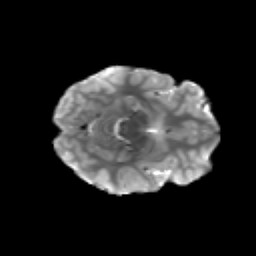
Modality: T2w
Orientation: axial
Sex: female
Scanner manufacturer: siemens
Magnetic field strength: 3 T
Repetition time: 5 s
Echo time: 0.071 s